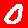
Digit: 0